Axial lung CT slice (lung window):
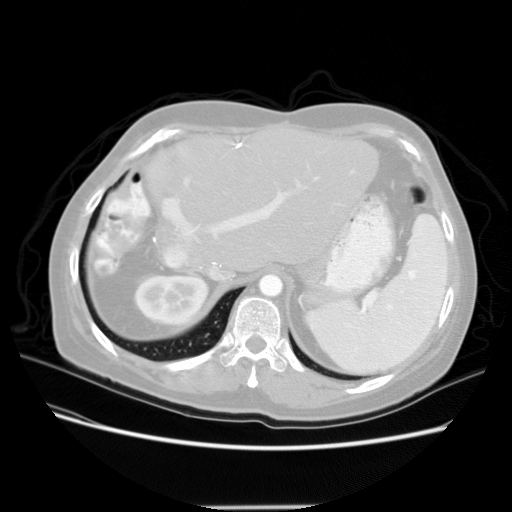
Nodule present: no